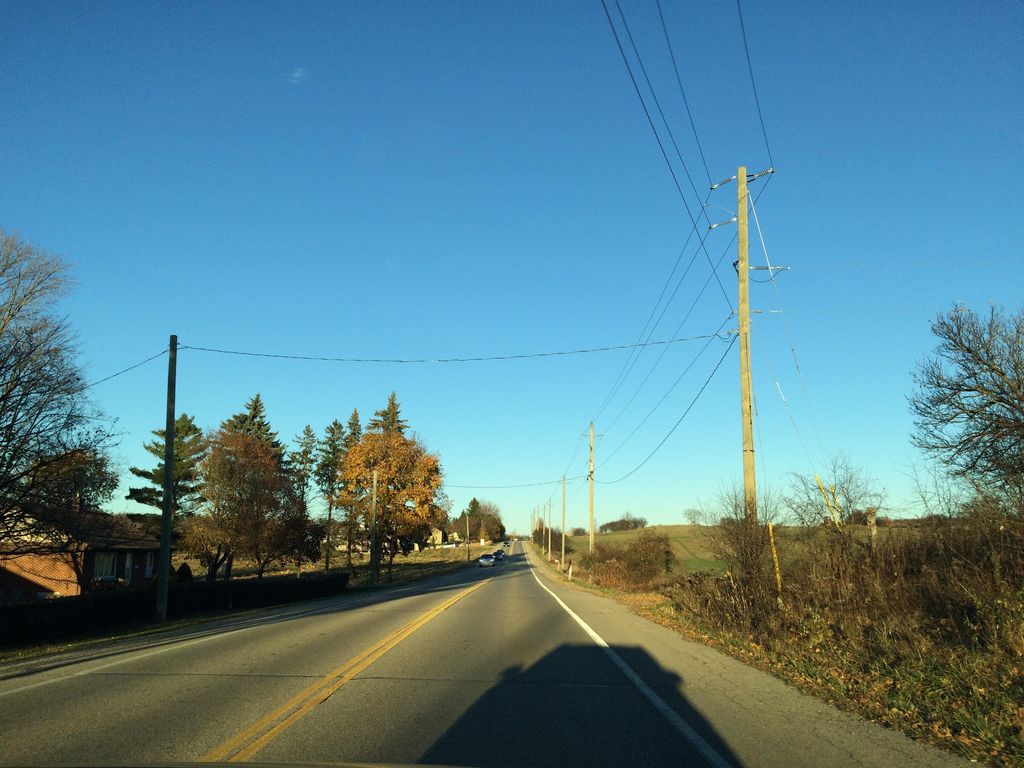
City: kitchener-waterloo